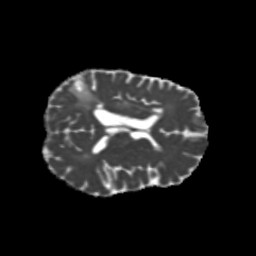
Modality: MD
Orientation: axial
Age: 50
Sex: female
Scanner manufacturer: siemens
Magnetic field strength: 3 T
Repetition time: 5.25 s
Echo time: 0.08 s